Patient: sex M, age 72
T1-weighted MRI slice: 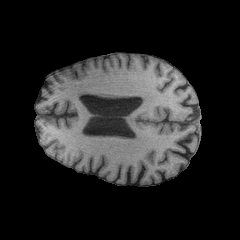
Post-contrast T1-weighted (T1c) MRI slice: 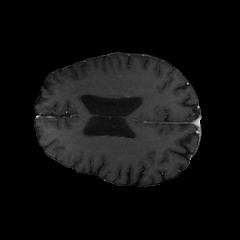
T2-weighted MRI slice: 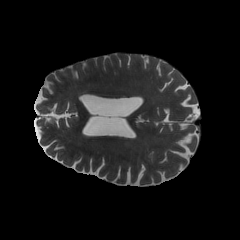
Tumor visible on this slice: no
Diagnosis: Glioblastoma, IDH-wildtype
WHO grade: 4